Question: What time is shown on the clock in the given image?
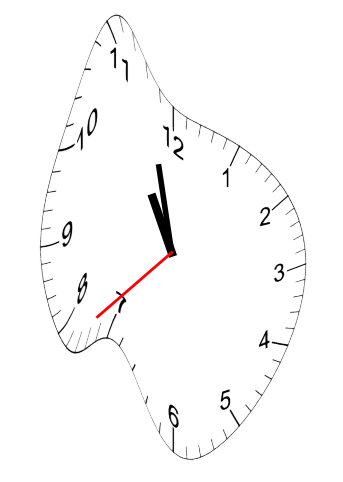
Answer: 10:57:38